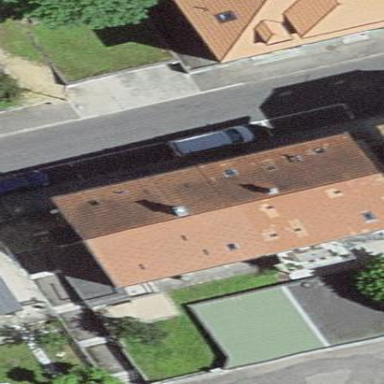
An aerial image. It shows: Residential building with flat roof.